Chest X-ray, PA view. Patient: 60 years old, sex M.
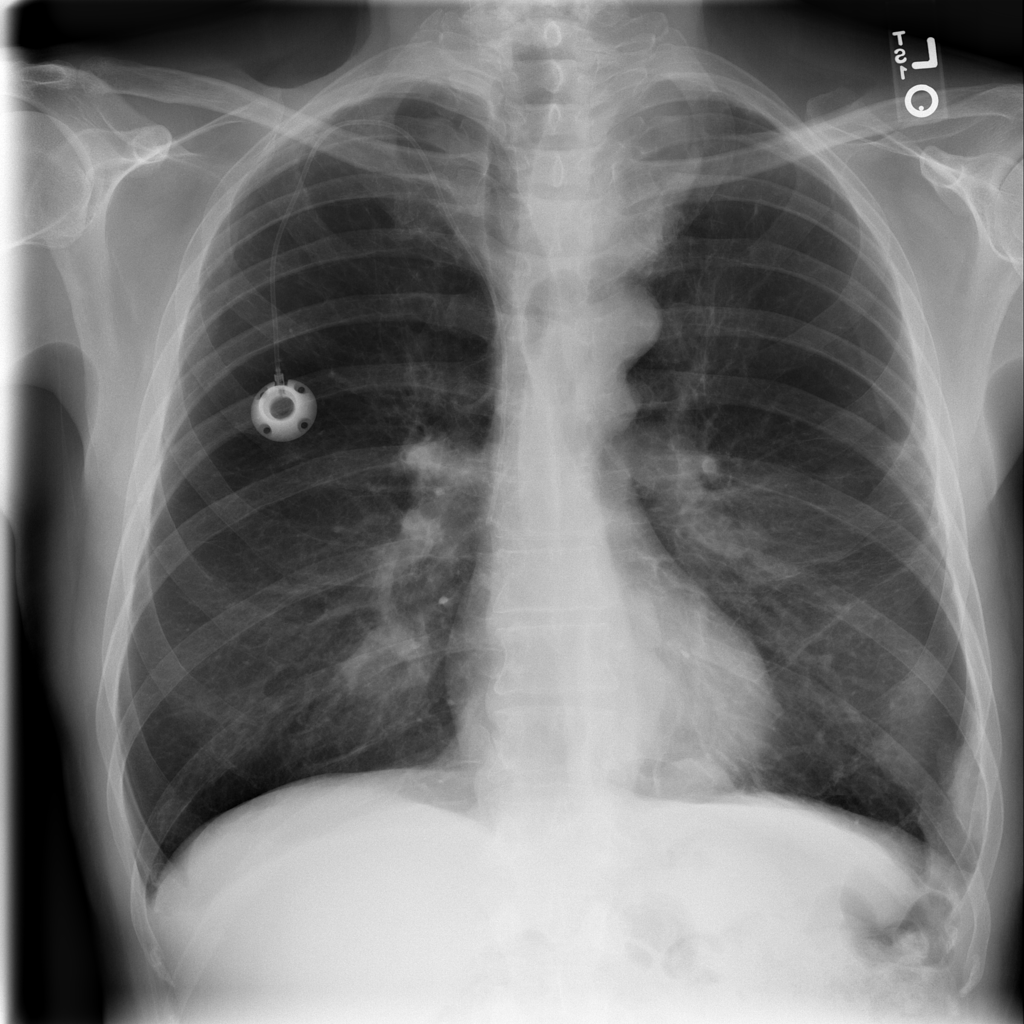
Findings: Mass